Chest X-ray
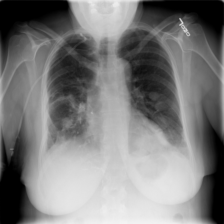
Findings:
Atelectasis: negative
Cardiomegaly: negative
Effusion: negative
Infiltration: negative
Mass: positive
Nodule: negative
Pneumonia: negative
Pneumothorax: positive
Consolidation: negative
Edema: negative
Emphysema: negative
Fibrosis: negative
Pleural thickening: negative
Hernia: negative